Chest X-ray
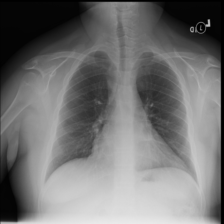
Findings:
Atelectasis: negative
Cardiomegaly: negative
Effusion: negative
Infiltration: negative
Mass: negative
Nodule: negative
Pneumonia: negative
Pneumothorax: negative
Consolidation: negative
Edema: negative
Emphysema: negative
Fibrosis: negative
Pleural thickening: negative
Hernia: negative